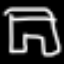
Label: pants